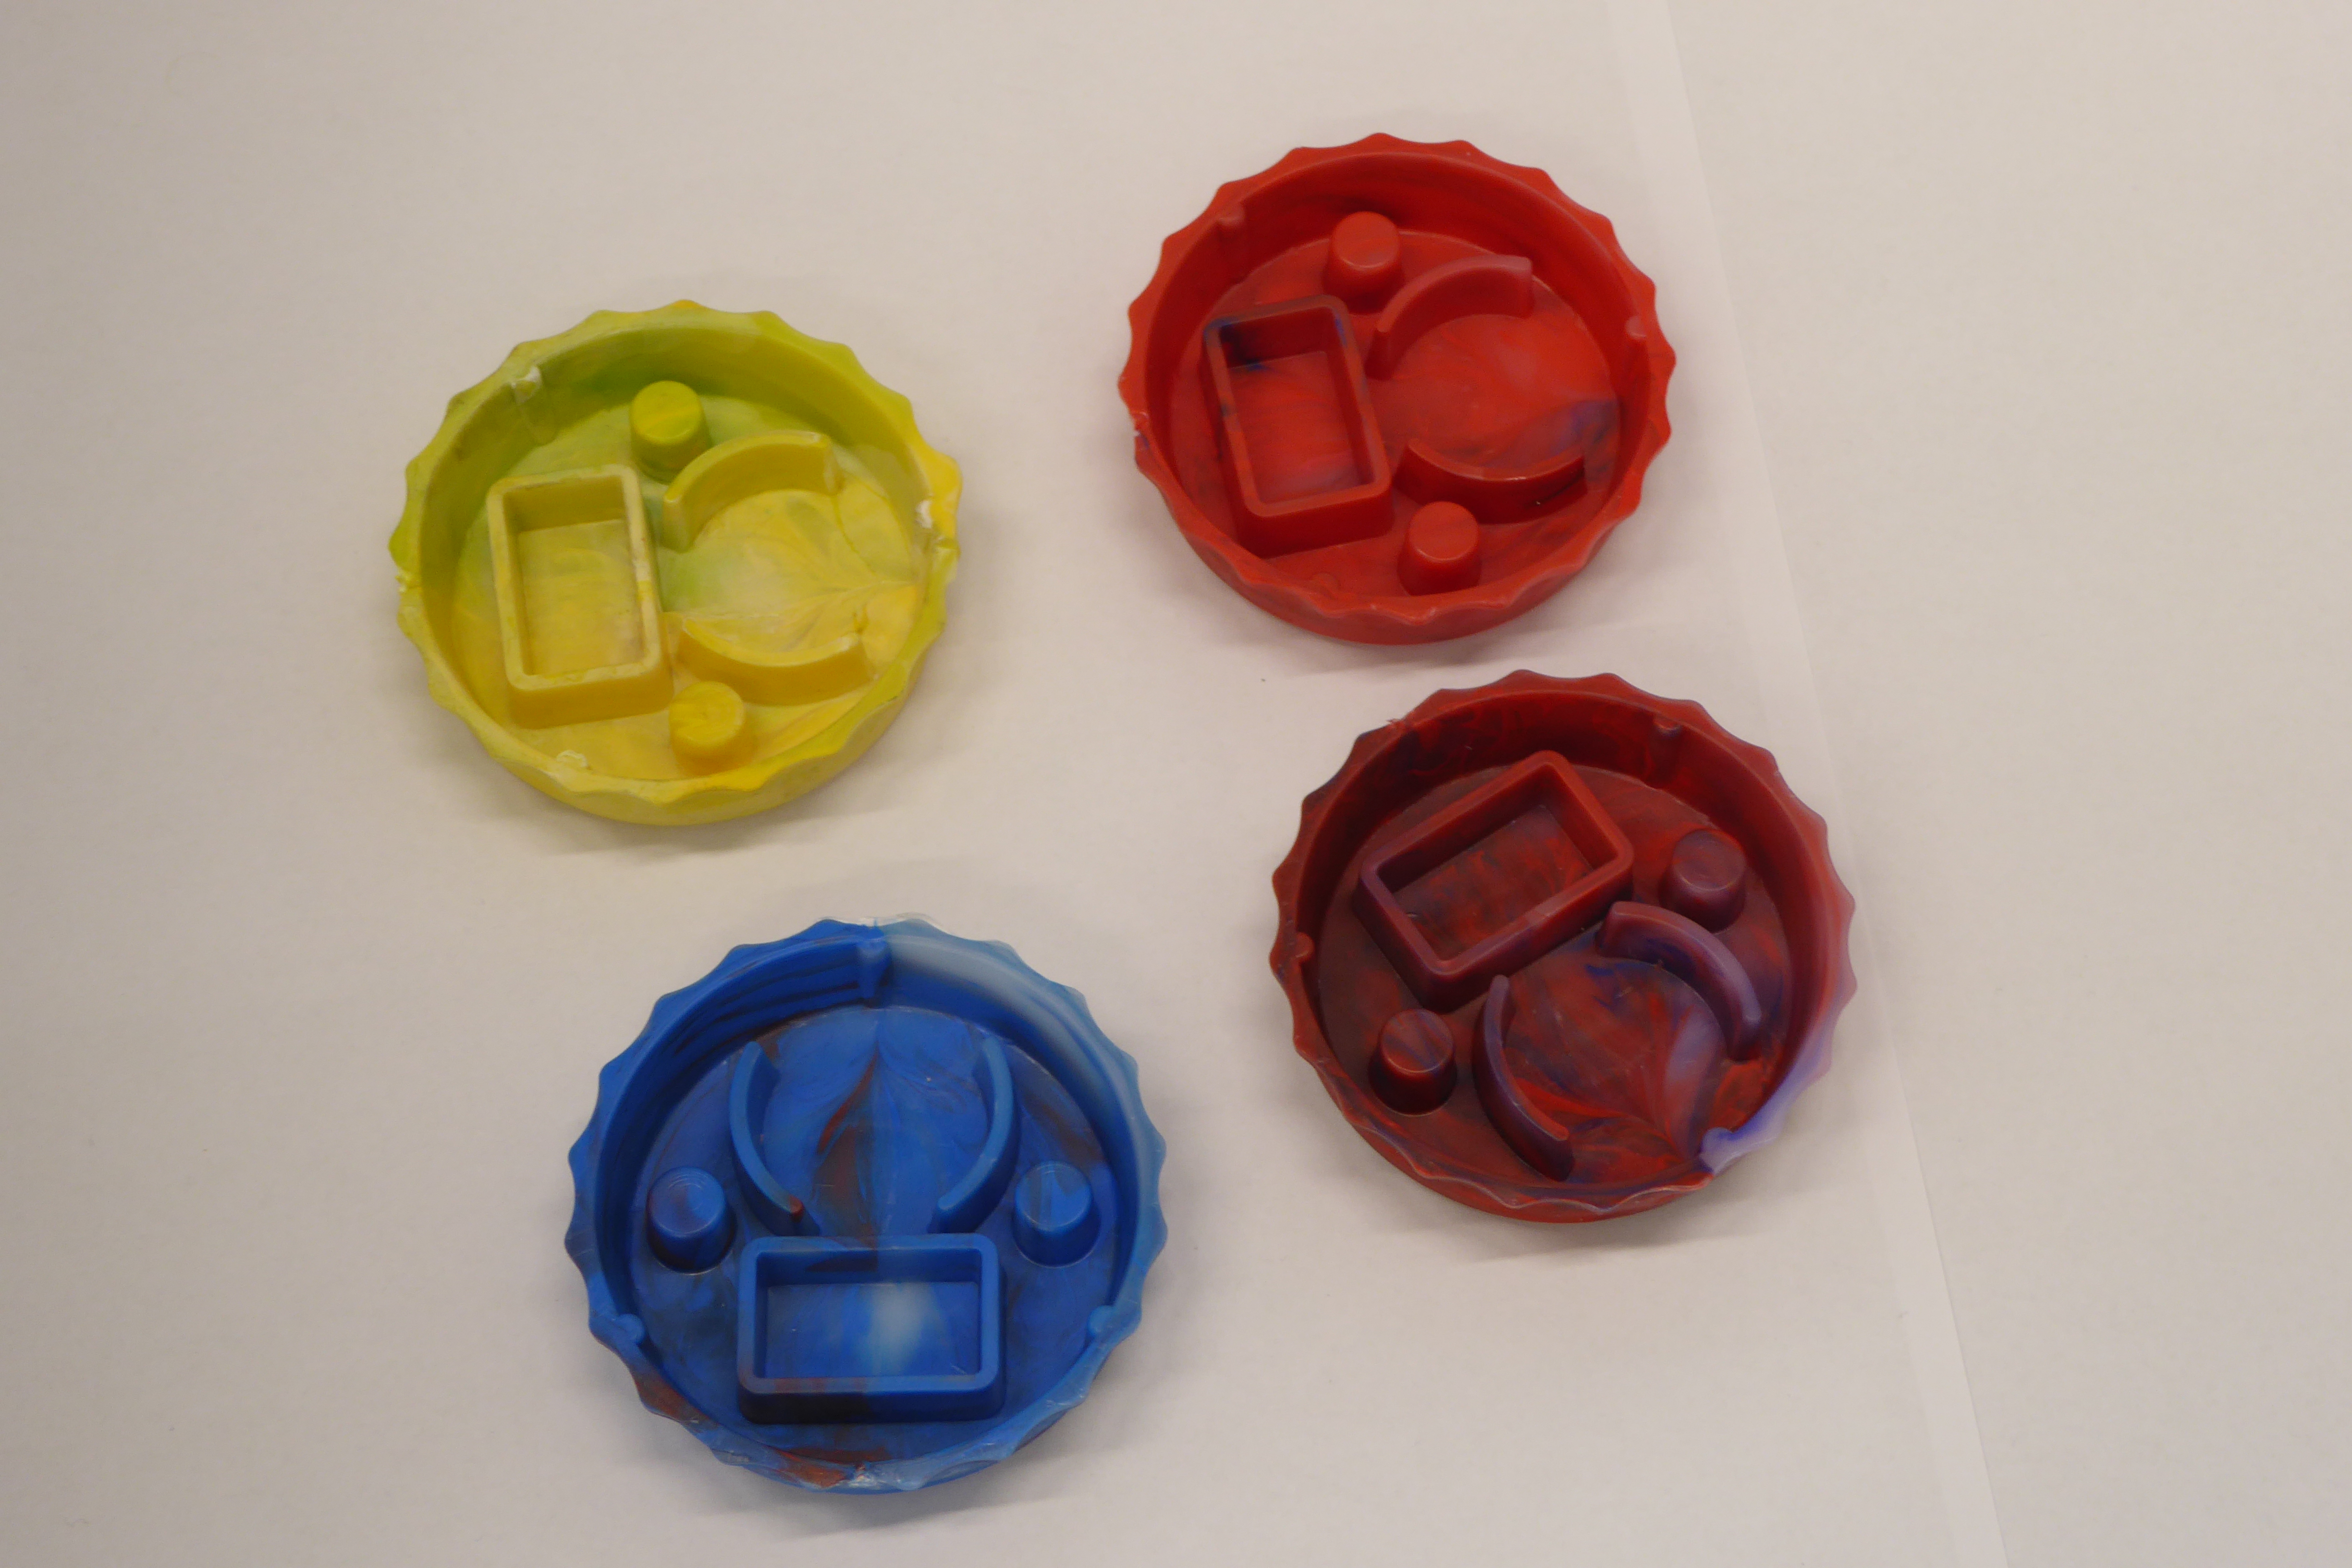
Label: Bottle Opener - Cover